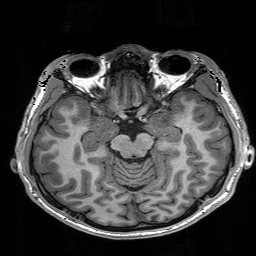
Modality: T1w
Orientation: coronal
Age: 20
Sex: male
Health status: healthy
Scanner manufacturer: siemens
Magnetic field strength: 3 T
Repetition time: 3.2 s